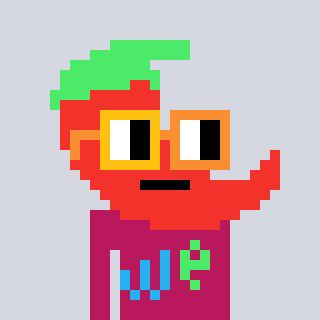
a pixel art character with square yellow and orange glasses, a chilli-shaped head and a darkpink-colored body on a cool background